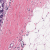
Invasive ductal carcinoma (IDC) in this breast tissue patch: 0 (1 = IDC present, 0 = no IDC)